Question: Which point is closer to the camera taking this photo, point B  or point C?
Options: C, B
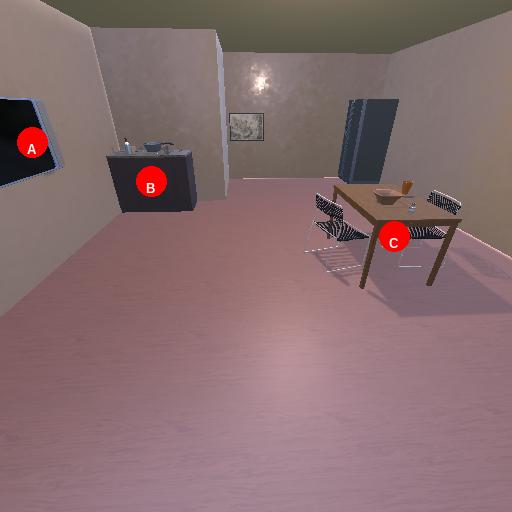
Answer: C